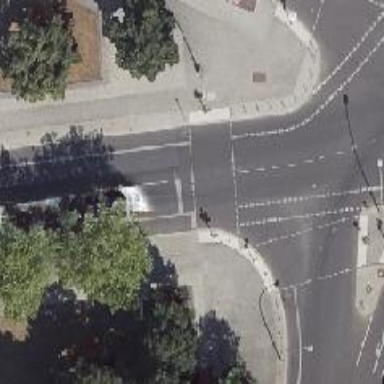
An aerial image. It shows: Tertiary road with asphalt surface. There are separate sidewalks and exclusive lanes for cyclists on both sides. Lane markings are present on the road.